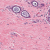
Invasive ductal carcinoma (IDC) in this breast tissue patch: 0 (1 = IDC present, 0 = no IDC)